Field crop: maize
Growth stage: 2
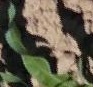
Species: maize